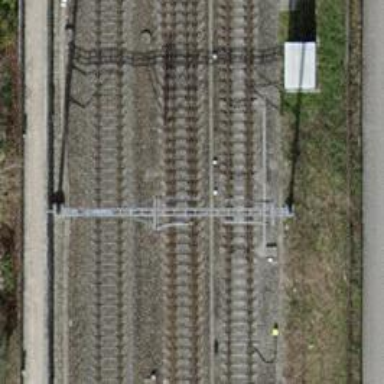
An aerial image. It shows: Railway switch.